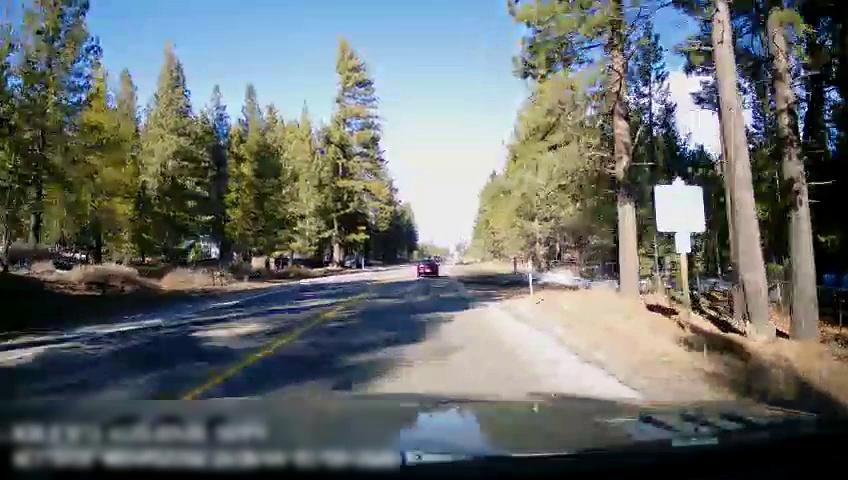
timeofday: Day
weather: Sunny
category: Drivable Space
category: Vehicles | Car
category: Vehicles | SUV
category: Lanes | Current Lane
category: Traffic | Signs
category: Traffic | Signs